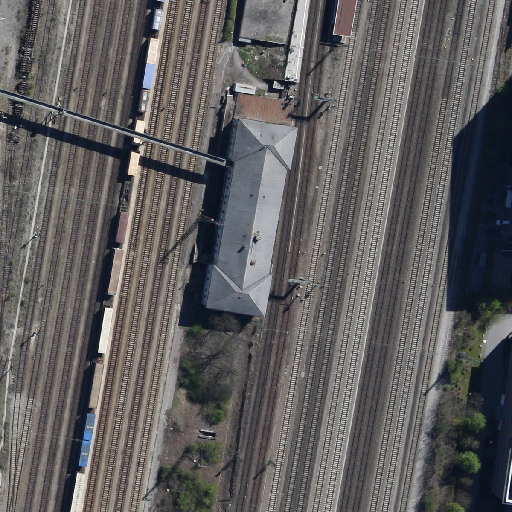
Referring expression: road